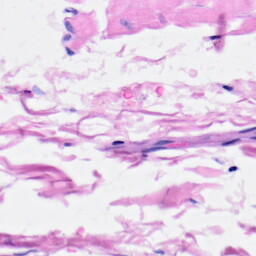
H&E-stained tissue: Heart